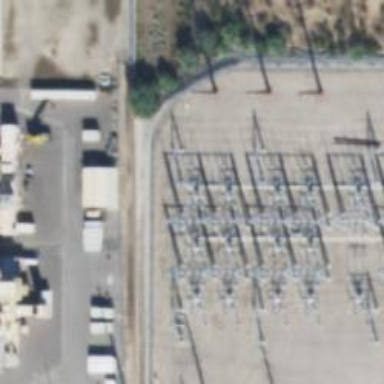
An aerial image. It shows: Switch used for power control.